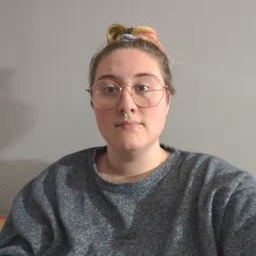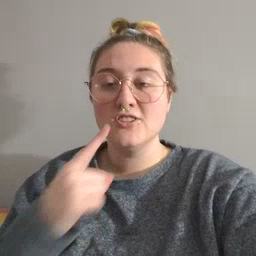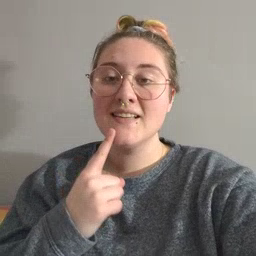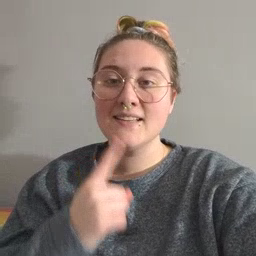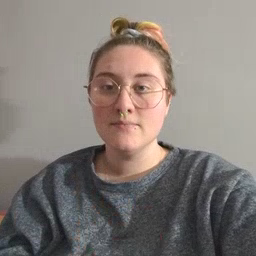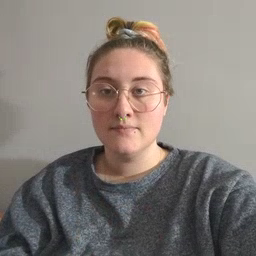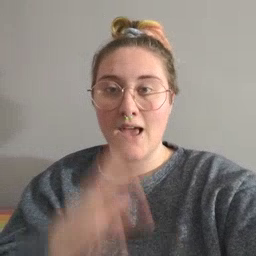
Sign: chin